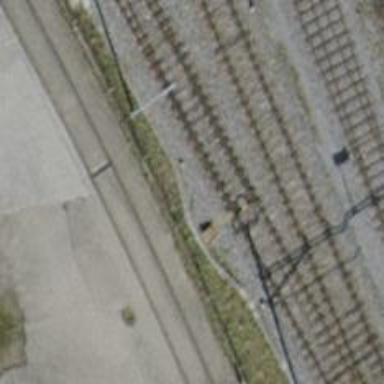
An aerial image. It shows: Railway switch.